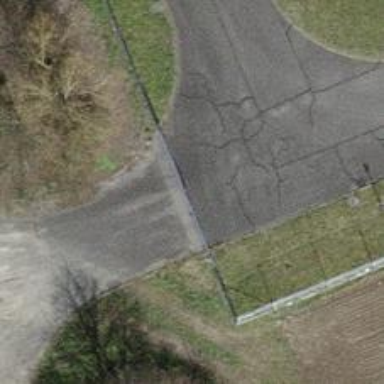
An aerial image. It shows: Gate.